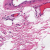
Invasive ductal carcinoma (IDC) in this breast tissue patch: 0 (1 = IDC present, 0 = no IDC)